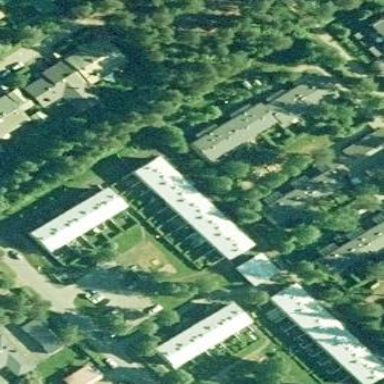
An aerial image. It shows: Terrace building.